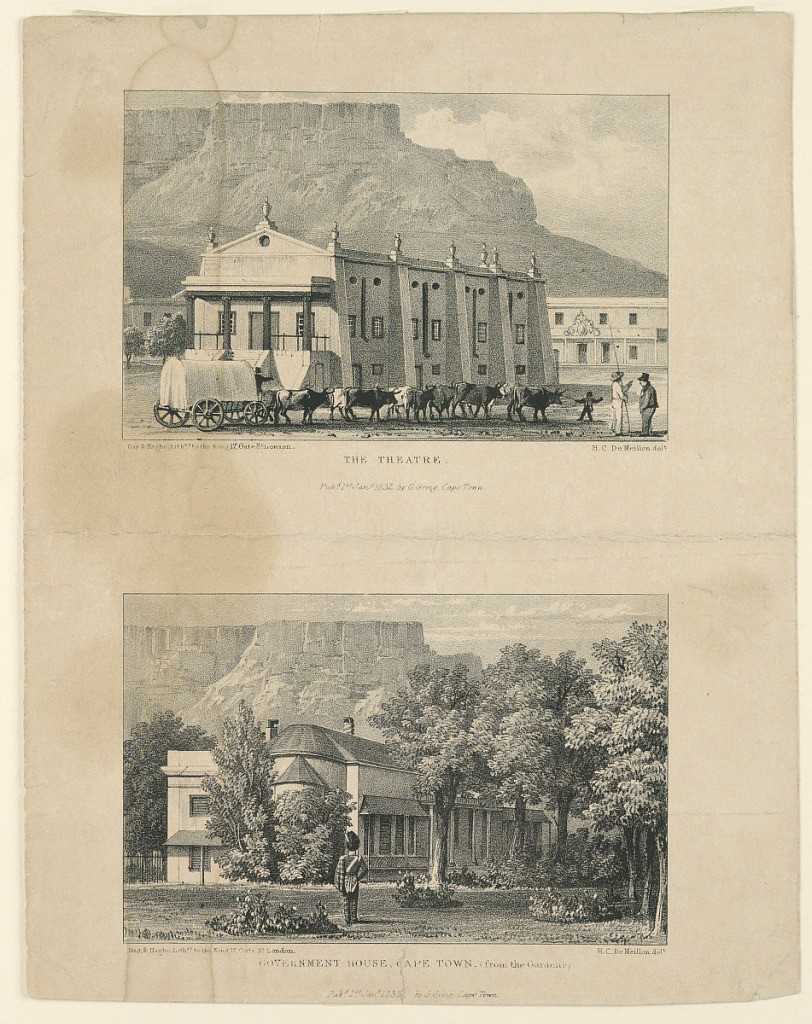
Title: Theater and Government House, Cape Town
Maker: H. C. de Meillon
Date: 1831
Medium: Lithograph on paper
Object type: Print
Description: Vertical rectangle. Above is A/. Oblique view of the theatre which stands in the midst of a square, from the left corner of the frontside. An ox-cart and a group of two men are in the foreground. Caption: Day + Haghe, Lithrs to the King, 17 Gate St.. London. H.C. de Meillon delt / THE THEATRE / Pubd. 1st Jany. 1832 by G. Greig Cape Town. Below: B/. Oblique garden view of the house. A soldier is shown from the back in the foreground. Caption as above with the exception: GOVERNMENT HOUSE, CAPE TOWN.